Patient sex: M
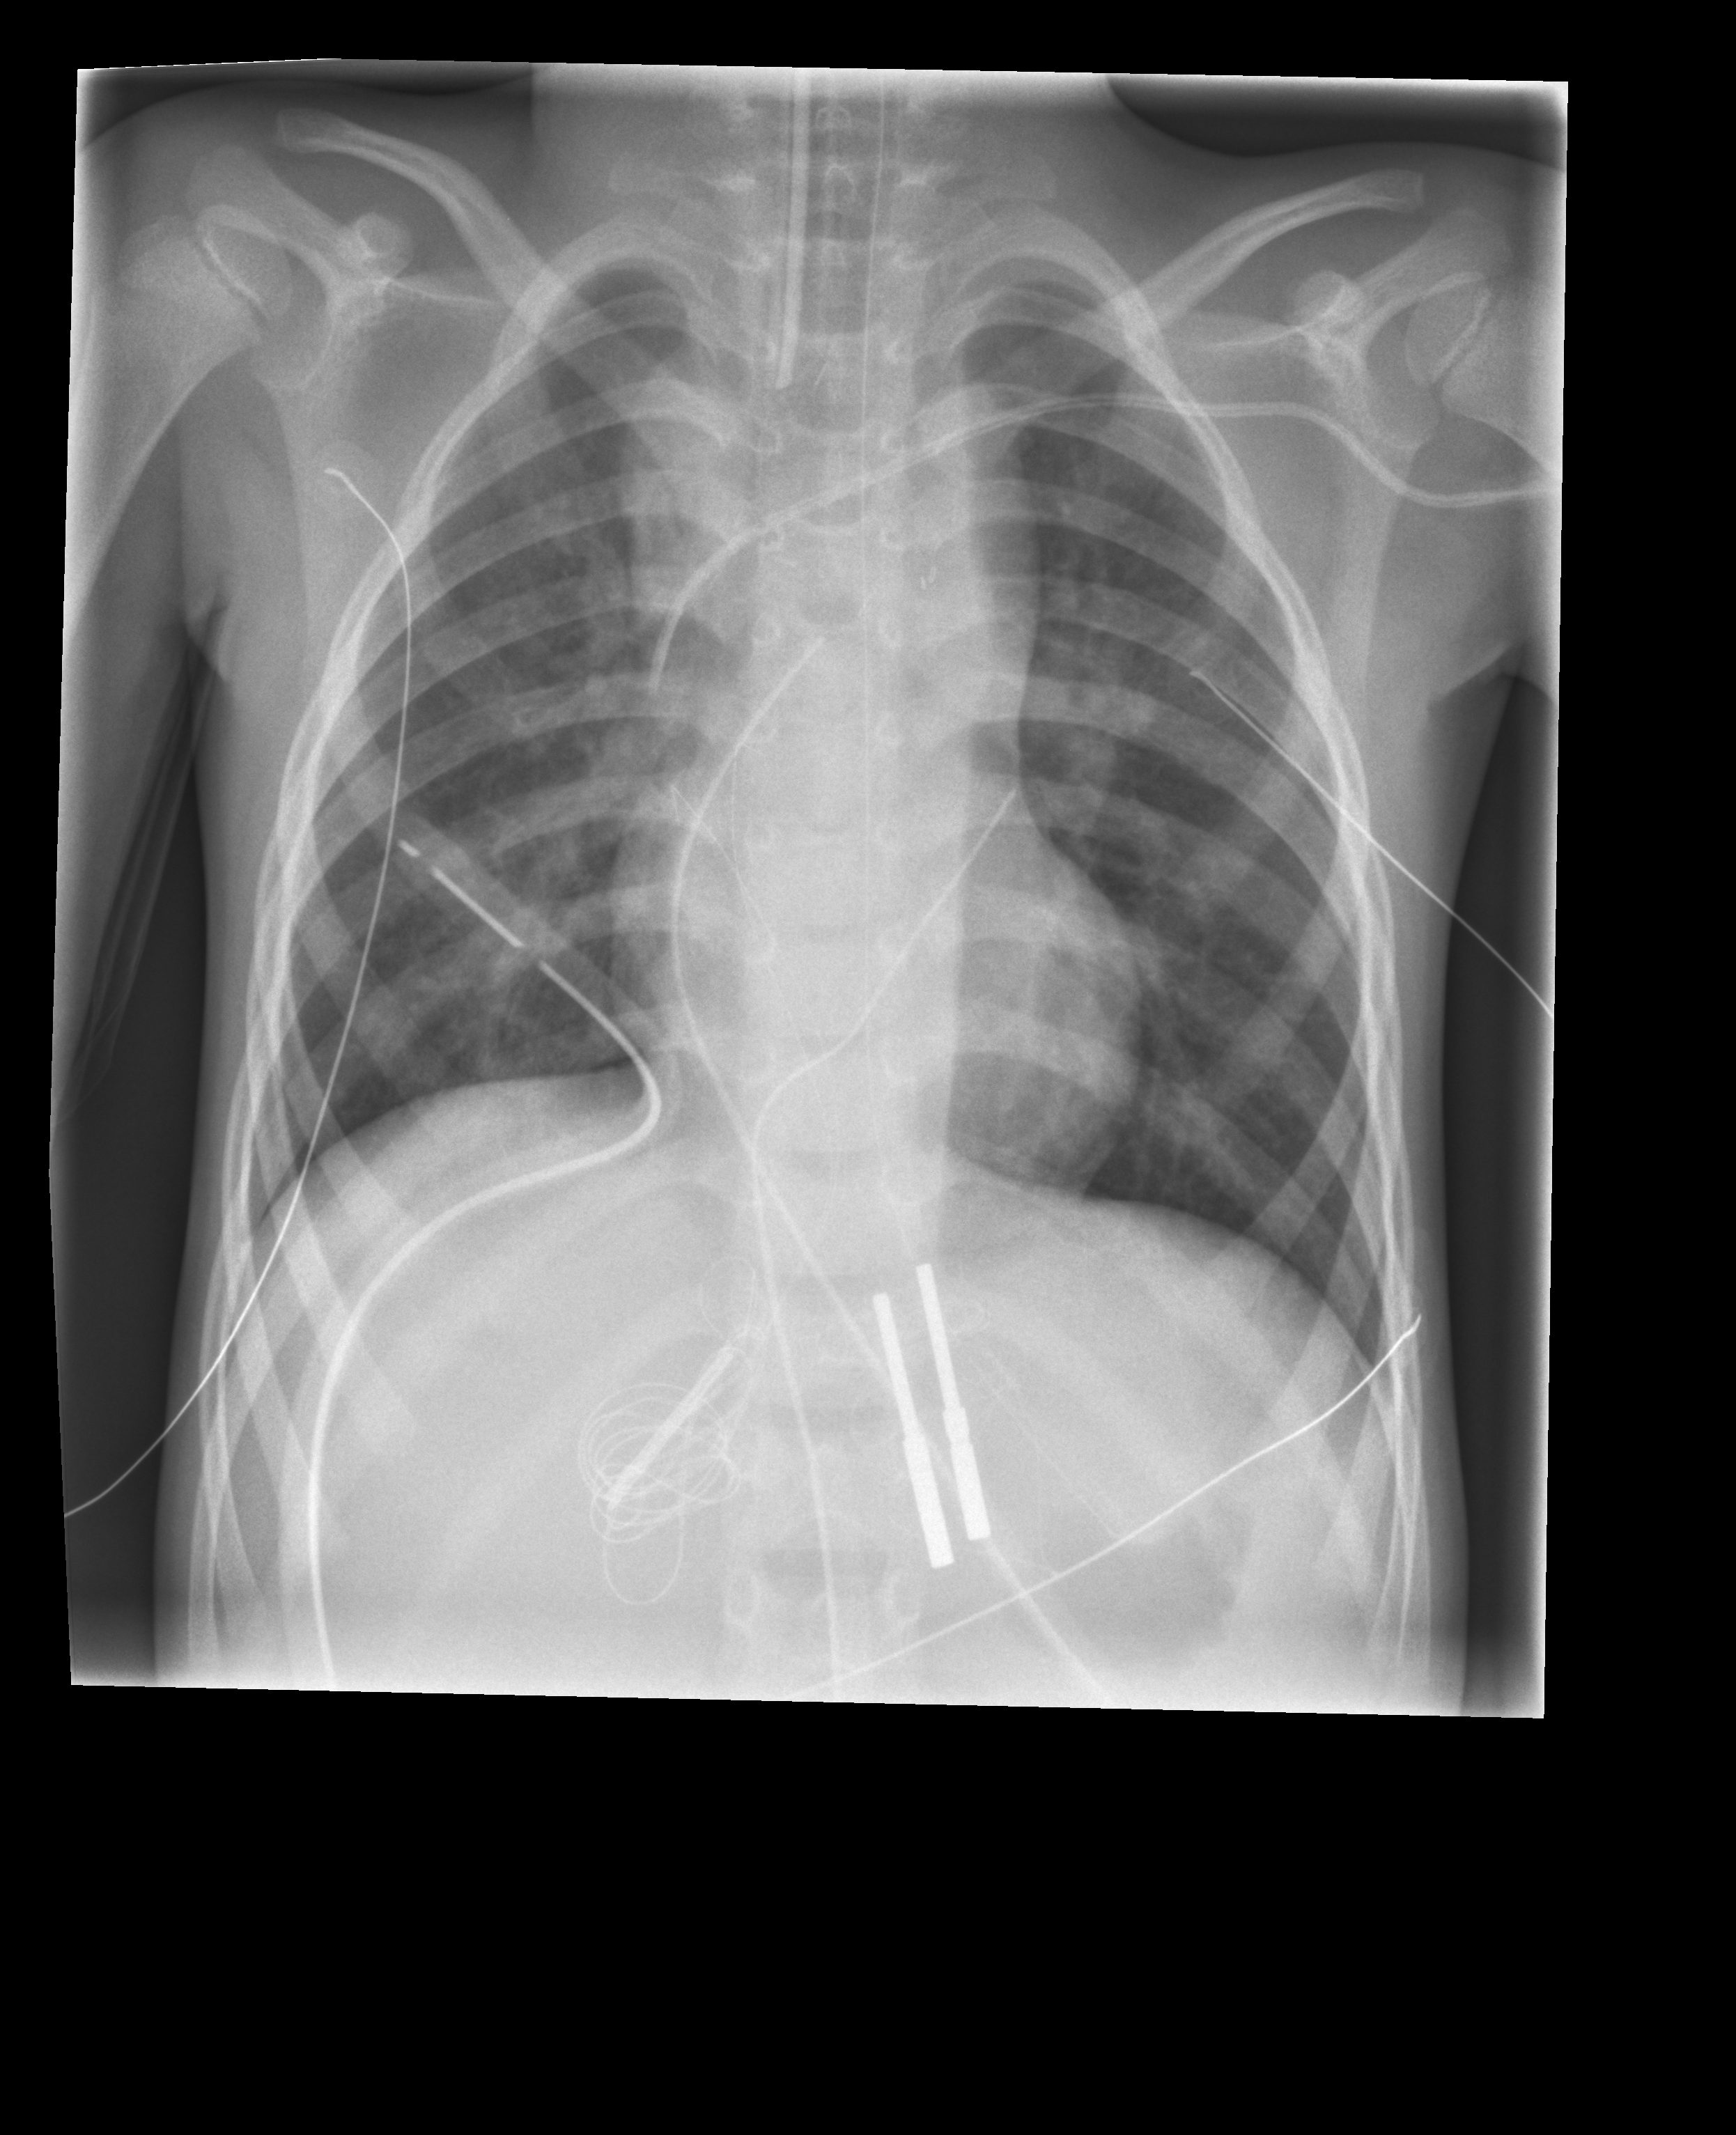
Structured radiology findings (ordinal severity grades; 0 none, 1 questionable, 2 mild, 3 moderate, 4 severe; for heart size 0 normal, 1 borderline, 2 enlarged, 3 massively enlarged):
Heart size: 0
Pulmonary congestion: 2
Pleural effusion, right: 0
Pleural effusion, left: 0
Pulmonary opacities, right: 0
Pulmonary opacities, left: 0
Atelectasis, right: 0
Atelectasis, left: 0